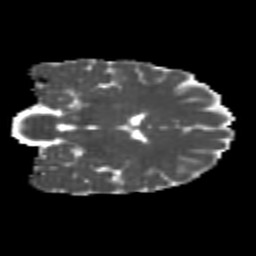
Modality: MD
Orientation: coronal
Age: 20
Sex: female
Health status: healthy
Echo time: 0.074 s